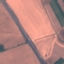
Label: Highway